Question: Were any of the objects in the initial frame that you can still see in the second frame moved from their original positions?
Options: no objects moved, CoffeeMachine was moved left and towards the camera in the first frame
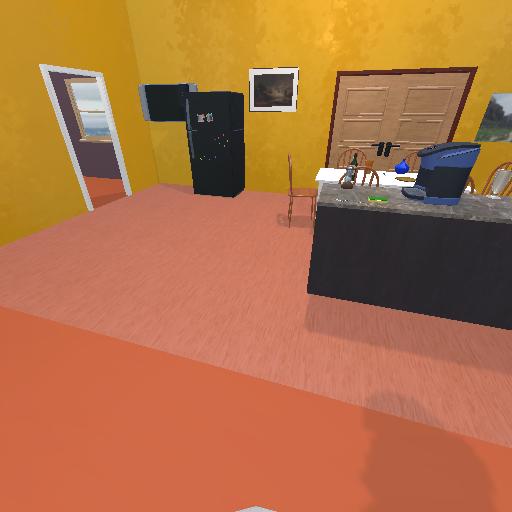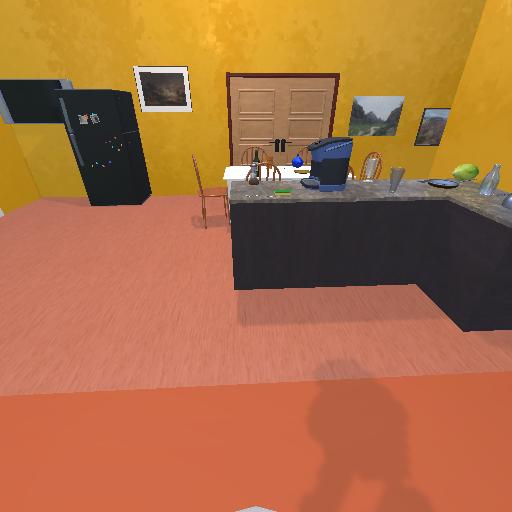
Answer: no objects moved